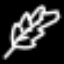
Label: leaf